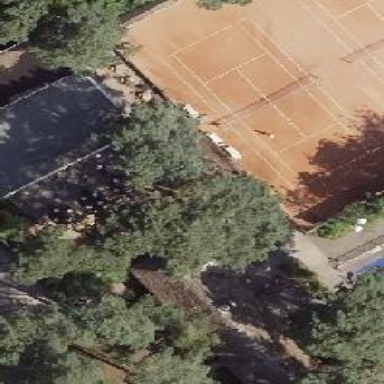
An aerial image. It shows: Clay tennis court on pitch.